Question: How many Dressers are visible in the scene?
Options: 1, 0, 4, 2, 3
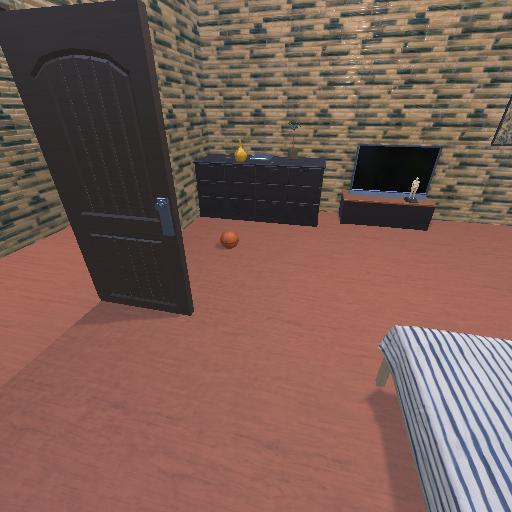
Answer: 1